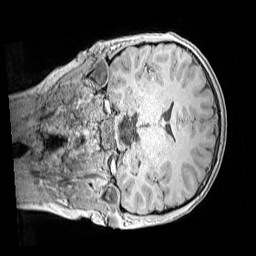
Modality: MP2RAGE
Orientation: coronal
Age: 11
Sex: male
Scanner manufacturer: siemens
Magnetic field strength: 3 T
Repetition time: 4 s
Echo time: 0.00299 s